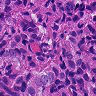
Metastatic tissue present: yes